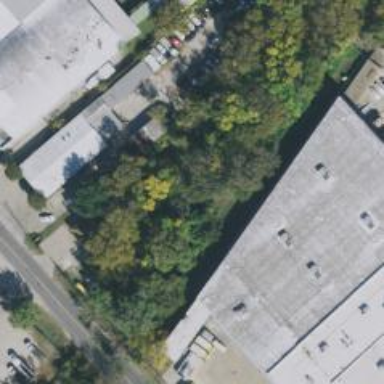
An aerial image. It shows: Warehouse building.